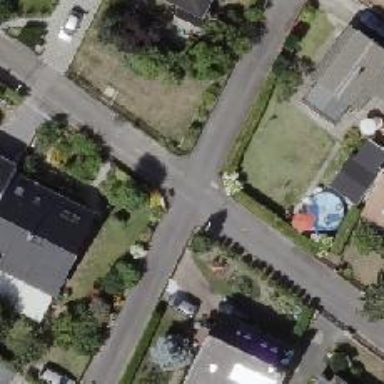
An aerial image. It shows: Asphalt road designated as living street.